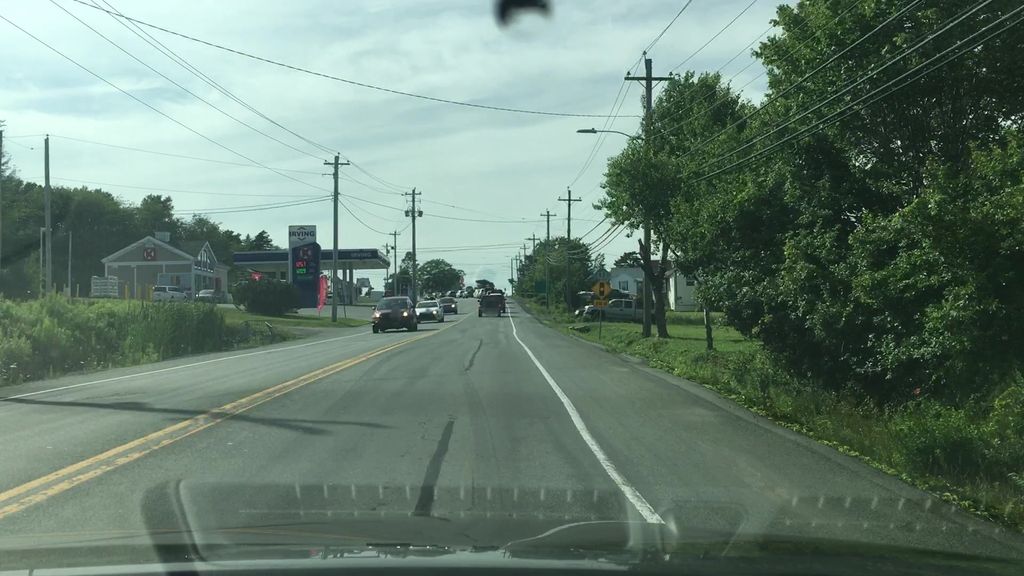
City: halifax